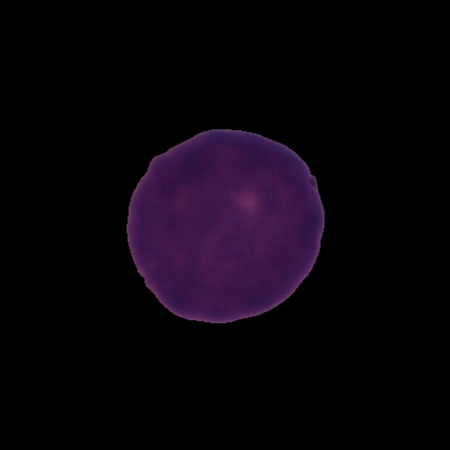
Label: healthy